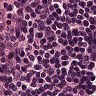
Metastatic tissue present: no